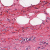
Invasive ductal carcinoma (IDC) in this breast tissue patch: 0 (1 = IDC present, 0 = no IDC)